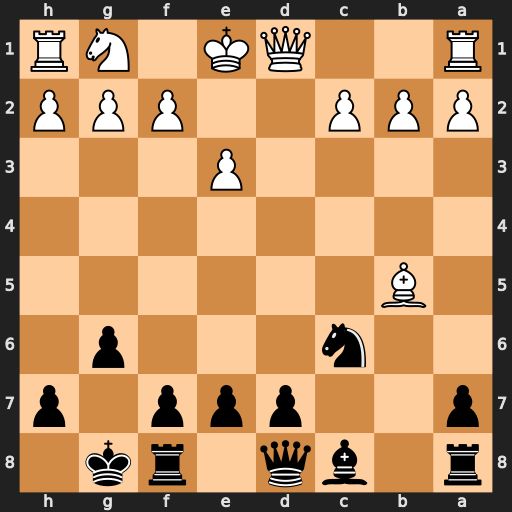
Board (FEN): r1bq1rk1/p2ppp1p/2n3p1/1B6/8/4P3/PPP2PPP/R2QK1NR
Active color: b
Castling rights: KQ
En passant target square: -
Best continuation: Qa5+ Qd2 Qxb5